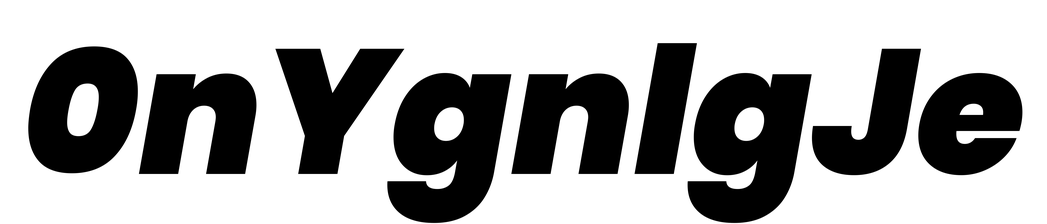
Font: Poppins-BlackItalic